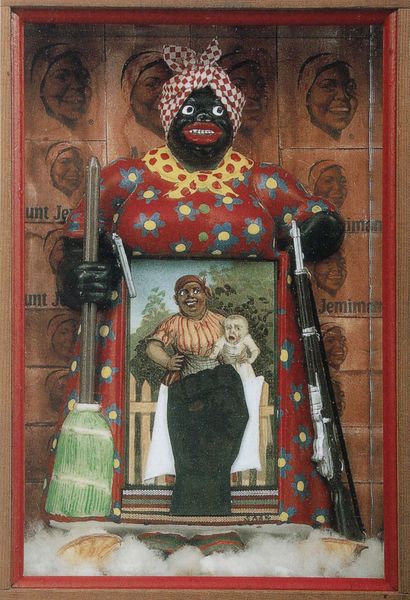
Titel: The Liberation of Aunt Jemima
Künstler: Betye Saar
Standort: Berkeley (California)
Institution: University of California Art Museum
Schlagwörter: weiß, frauen, gelb, grün, braun, busen, frau, holz, schwarz, rot, tuch, zaun, gesichter, bild, figur, kind, lippen, afrika, krieg, thron, kopftuch, halstuch, besen, bauch, afrikanerin, neger, faust, gewehr, mohr, installation, mami, negerin